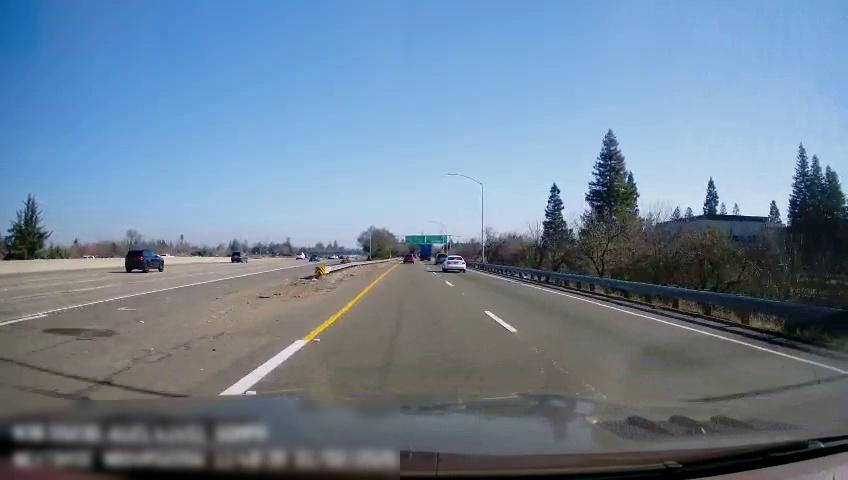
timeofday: Day
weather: Sunny
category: Drivable Space
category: Vehicles | Car
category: Vehicles | SUV
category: Vehicles | SUV
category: Vehicles | SUV
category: Vehicles | SUV
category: Vehicles | SUV
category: Vehicles | Truck
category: Lanes | Alternate Lane
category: Lanes | Alternate Lane
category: Lanes | Alternate Lane
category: Lanes | Current Lane
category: Lanes | Alternate Lane
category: Traffic | Signs
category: Traffic | Signs